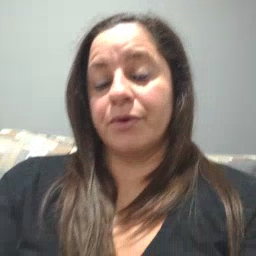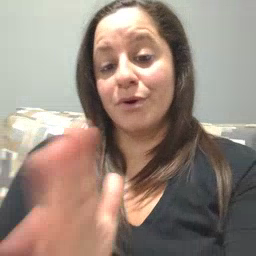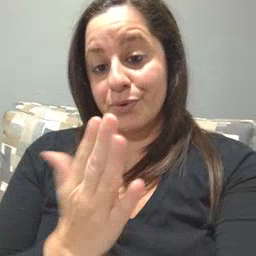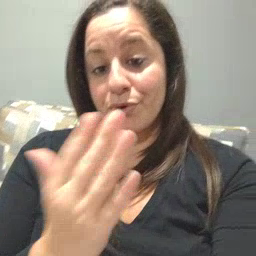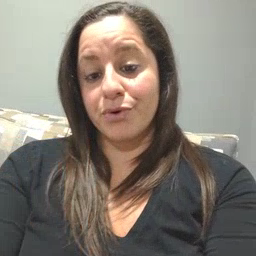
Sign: book